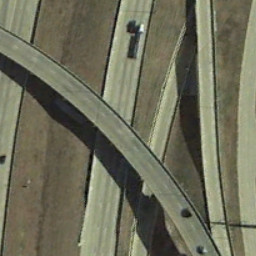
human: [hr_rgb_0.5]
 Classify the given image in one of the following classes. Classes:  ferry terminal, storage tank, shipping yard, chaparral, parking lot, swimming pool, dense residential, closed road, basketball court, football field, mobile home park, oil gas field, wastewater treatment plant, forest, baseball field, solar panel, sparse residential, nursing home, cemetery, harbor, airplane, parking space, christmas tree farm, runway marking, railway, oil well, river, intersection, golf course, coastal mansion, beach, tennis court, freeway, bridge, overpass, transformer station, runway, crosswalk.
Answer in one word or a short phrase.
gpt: overpass